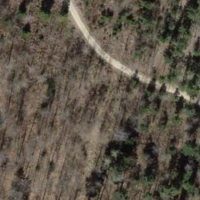
EUNIS habitat code: 41
Species observed at this site:
Campanula persicifolia